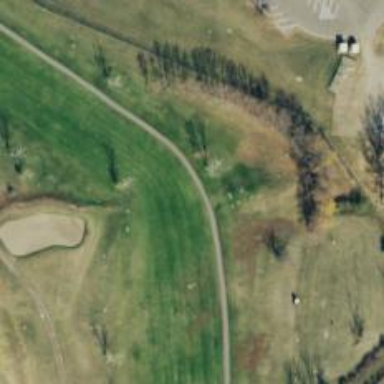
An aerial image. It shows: Pathway for golf carts.